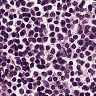
Metastatic tissue present: no